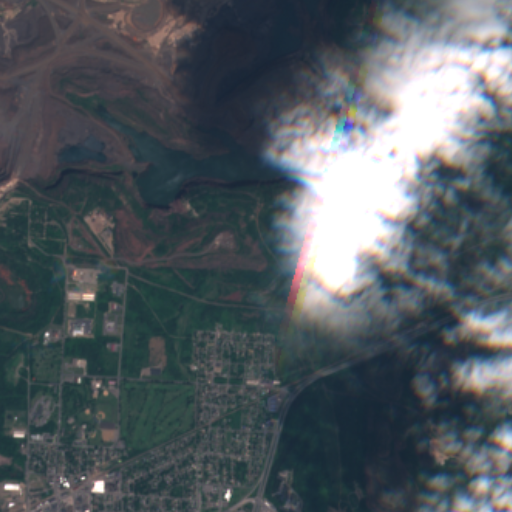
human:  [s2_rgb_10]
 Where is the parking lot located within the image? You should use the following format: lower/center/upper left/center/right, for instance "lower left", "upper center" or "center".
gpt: The parking lot is located in the lower left of the image.
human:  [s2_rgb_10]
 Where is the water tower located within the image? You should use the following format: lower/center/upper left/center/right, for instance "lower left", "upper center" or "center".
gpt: The water tower is located in the lower left of the image.
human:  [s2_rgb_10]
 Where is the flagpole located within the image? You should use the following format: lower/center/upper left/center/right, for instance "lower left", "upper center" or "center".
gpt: The flagpole is located in the lower center of the image.
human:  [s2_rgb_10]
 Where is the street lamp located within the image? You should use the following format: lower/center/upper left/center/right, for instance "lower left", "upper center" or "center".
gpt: The street lamp is located in the lower center of the image.
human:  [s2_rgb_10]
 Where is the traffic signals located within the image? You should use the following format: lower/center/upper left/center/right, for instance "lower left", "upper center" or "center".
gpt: The traffic signals is located in the lower center of the image.
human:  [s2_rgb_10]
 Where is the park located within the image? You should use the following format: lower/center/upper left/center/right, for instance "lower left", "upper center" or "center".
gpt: There is no park in the image.